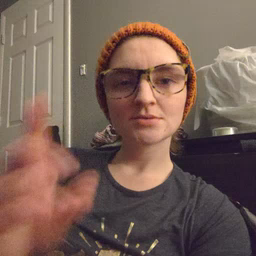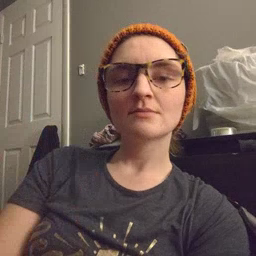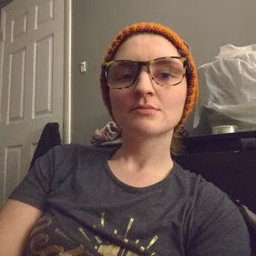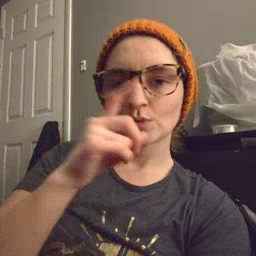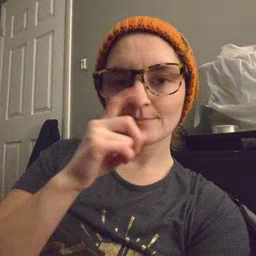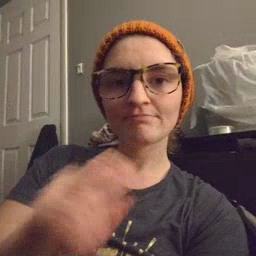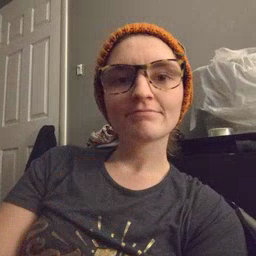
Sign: doll